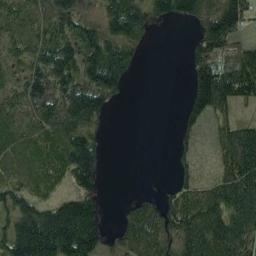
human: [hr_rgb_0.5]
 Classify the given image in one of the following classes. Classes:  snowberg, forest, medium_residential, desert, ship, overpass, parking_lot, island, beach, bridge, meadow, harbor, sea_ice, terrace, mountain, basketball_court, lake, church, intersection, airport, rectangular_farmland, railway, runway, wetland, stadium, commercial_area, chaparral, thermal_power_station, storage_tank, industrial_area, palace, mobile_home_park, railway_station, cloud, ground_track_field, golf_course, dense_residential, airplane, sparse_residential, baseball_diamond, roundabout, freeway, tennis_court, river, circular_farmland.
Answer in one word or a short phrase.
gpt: lake